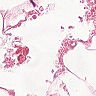
Metastatic tissue present: no